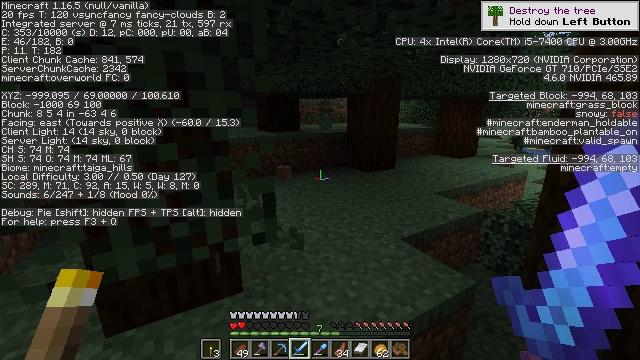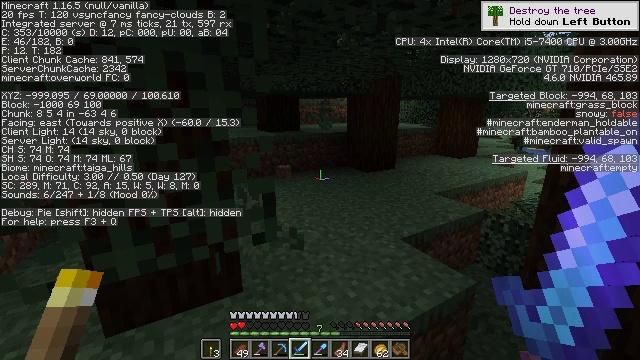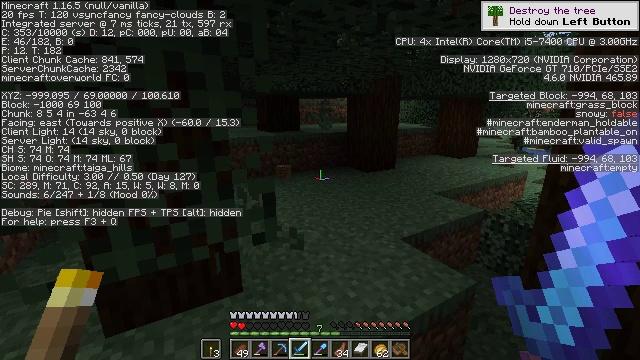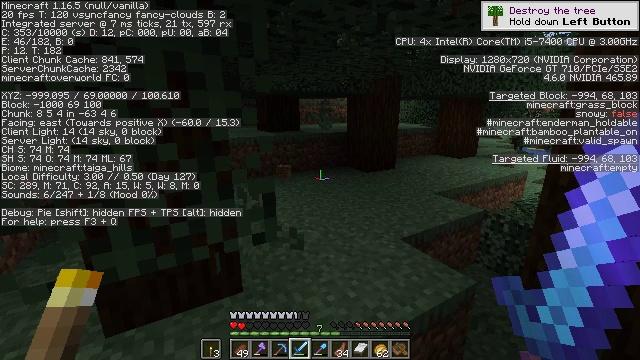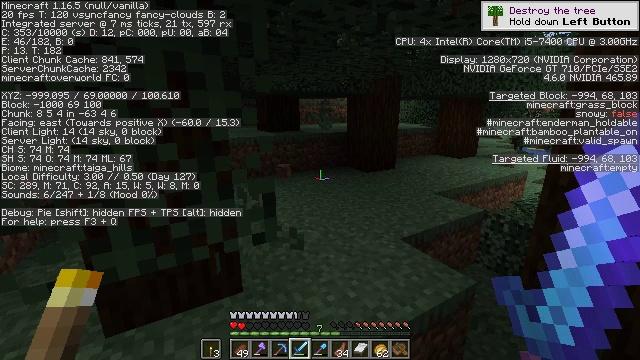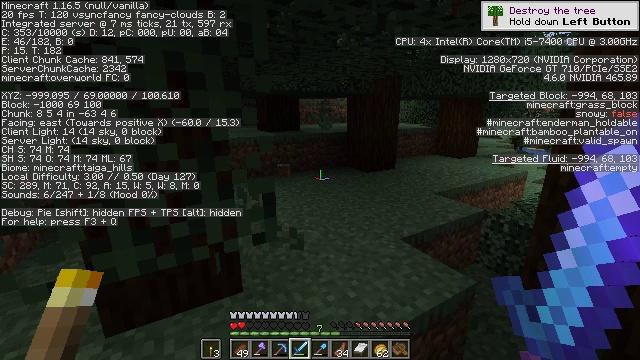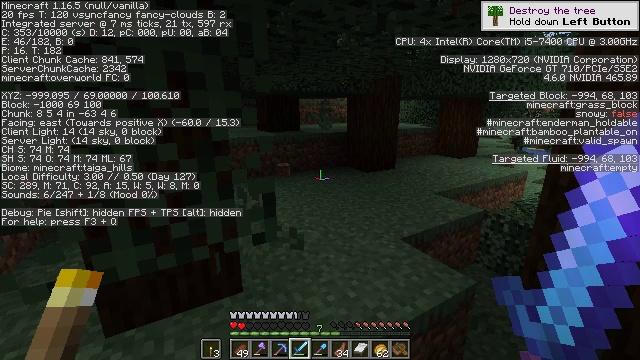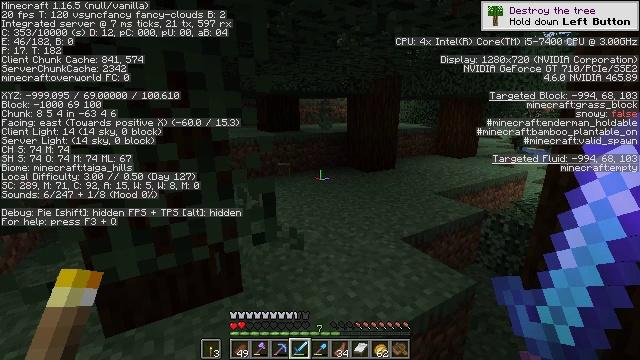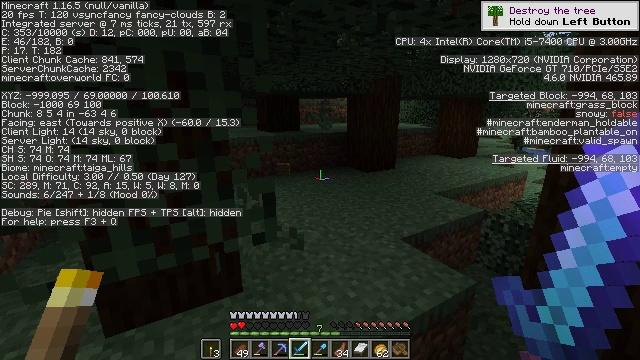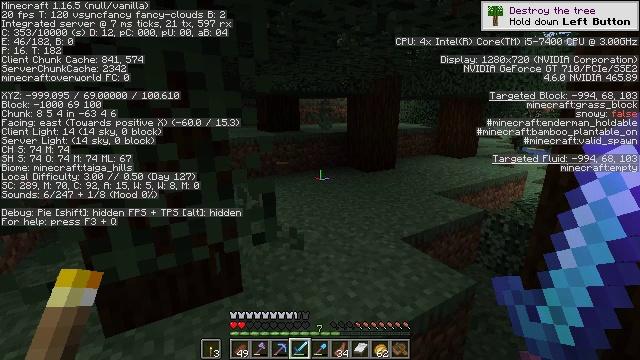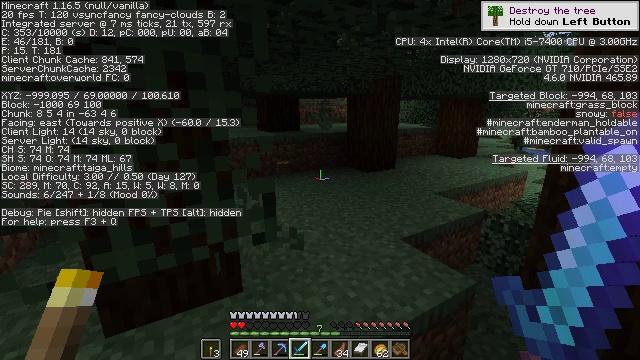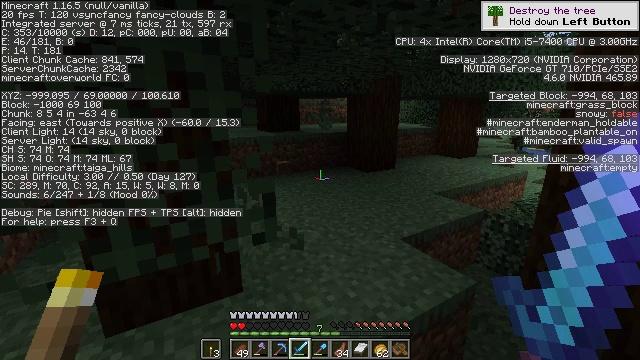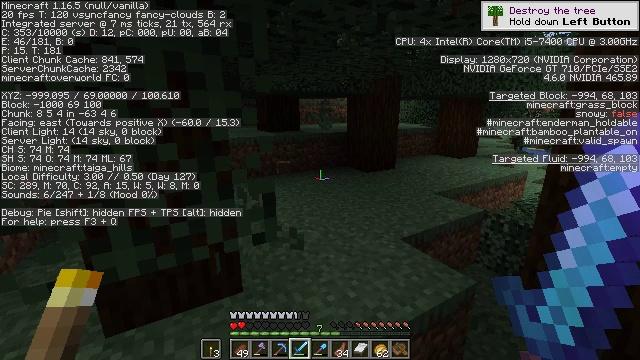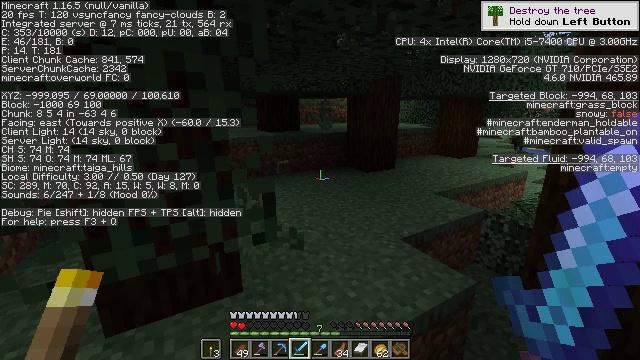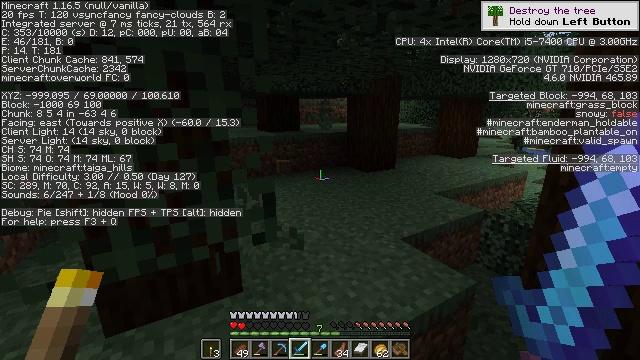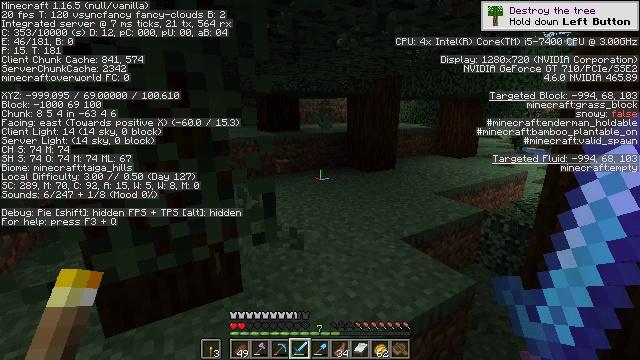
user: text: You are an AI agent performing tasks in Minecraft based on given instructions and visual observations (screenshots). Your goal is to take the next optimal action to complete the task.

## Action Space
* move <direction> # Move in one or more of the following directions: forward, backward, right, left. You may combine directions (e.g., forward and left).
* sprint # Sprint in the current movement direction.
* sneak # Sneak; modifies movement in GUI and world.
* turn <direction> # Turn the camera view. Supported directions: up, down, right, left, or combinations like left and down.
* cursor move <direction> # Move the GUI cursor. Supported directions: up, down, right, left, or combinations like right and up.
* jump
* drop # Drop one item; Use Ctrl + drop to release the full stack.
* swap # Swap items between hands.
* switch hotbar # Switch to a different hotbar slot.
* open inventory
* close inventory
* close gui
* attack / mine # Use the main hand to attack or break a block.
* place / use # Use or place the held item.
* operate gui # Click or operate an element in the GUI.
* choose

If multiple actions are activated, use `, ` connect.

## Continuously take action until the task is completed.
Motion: motion action
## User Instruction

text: Gather materials from the sweet berry bush.
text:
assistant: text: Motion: no_op
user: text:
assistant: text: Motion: no_op
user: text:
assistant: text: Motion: no_op
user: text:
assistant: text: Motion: no_op
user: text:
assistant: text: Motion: no_op
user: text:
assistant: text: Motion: no_op
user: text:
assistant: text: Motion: no_op
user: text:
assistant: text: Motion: no_op
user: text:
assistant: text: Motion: no_op
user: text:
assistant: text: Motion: no_op
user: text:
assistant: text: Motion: no_op
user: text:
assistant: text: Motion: no_op
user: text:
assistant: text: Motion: no_op
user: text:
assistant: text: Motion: no_op
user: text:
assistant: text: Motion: no_op
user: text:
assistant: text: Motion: no_op
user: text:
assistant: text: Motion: no_op
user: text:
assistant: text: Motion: no_op
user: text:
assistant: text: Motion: no_op
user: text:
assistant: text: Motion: no_op
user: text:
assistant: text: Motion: no_op
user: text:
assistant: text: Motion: no_op
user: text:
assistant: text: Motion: no_op
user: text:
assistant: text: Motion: no_op
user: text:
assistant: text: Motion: no_op
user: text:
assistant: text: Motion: no_op
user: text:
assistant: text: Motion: no_op
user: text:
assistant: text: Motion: no_op
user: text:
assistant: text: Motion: no_op
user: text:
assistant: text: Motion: no_op